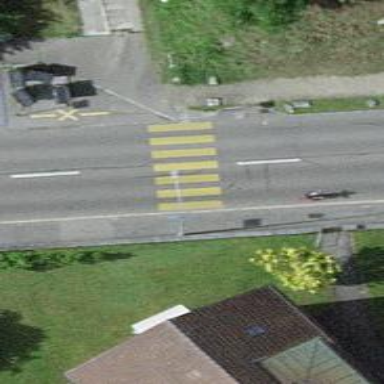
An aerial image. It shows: Marked road crossing.